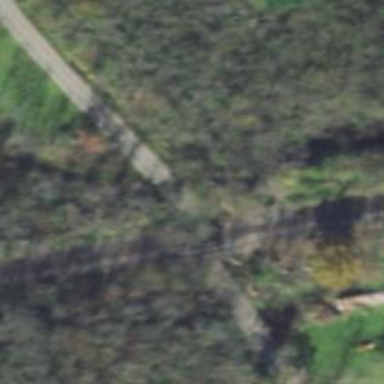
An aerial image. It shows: Bridge supported by abutments.